Question: I have created an application that accesses the Exchange Server through MAPI. A Tray app is used to start, stop and configure the application. I have put all of the communication and processing logic into a separate library which processes mail on a timer. When running in Debug mode, the library is accessed directly from the Tray app, but when running in release mode, it is being called by a service installed at the User level. See the diagram below.

I have everything configured to run using an x64 bit version of Outlook 2010. The issue I am having is that when I build and install in Debug (access the library directly), everything works properly. If I install the Release build and run as a service, the MAPI connection is not initializing.
I seem to be accessing the COM object, since I am getting a return value from the method I call rather than an exception. I have set the User account to my own login for the time, so I should have permission to access the profile. Although I could post the initialization code, but I don't believe it will help. I am thinking the issue has more to do with permissions. I have tried running a test install under each of the 4 account types associated with a service, and none of them work. Is it possible that my user account does not have access to my mail profile?
If anyone has any ideas on what I may be doing wrong, I would appreciate the insight.
I am getting the HRESULT 'Cannot change thread mode after it is set.' I was setting thread mode to false initially, but tried changing it to see if it would resolve the issue. Unfortunately it did not. I've added a code snippet below in case someone might find it helpful.
'''
DWORD dwFlags=0;
if(bMultiThreadedNotifications) dwFlags|=MAPI_MULTITHREAD_NOTIFICATIONS;
if(bInitAsService) dwFlags|=MAPI_NT_SERVICE;
if(dwFlags)
{
MAPIINIT_0 MAPIInit={ MAPI_INIT_VERSION, dwFlags };
lastErrorCode = MAPIInitialize(&MAPIInit);
//if(lastErrorCode!=S_OK) return FALSE;
if(FAILED(lastErrorCode)) result = FALSE;
}
else
{
lastErrorCode = MAPIInitialize(NULL);
//if(lastErrorCode!=S_OK) return FALSE;
if(FAILED(lastErrorCode)) result = FALSE;
}
'''
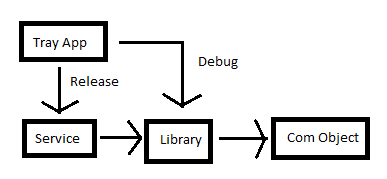
Answer: The solution was posted by Dmitry Streblechenko, and can be found here: <URL>.
Basically, MAPI was being initialized twice, so I had to add MAPI_NO_COINIT to my flags. After that, everything worked.
Thank you all for your help.